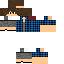
A male human skin with medium skin, wearing brown long hair dressed in a blue hoodie and gray pants, featuring a closed mouth.